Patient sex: M
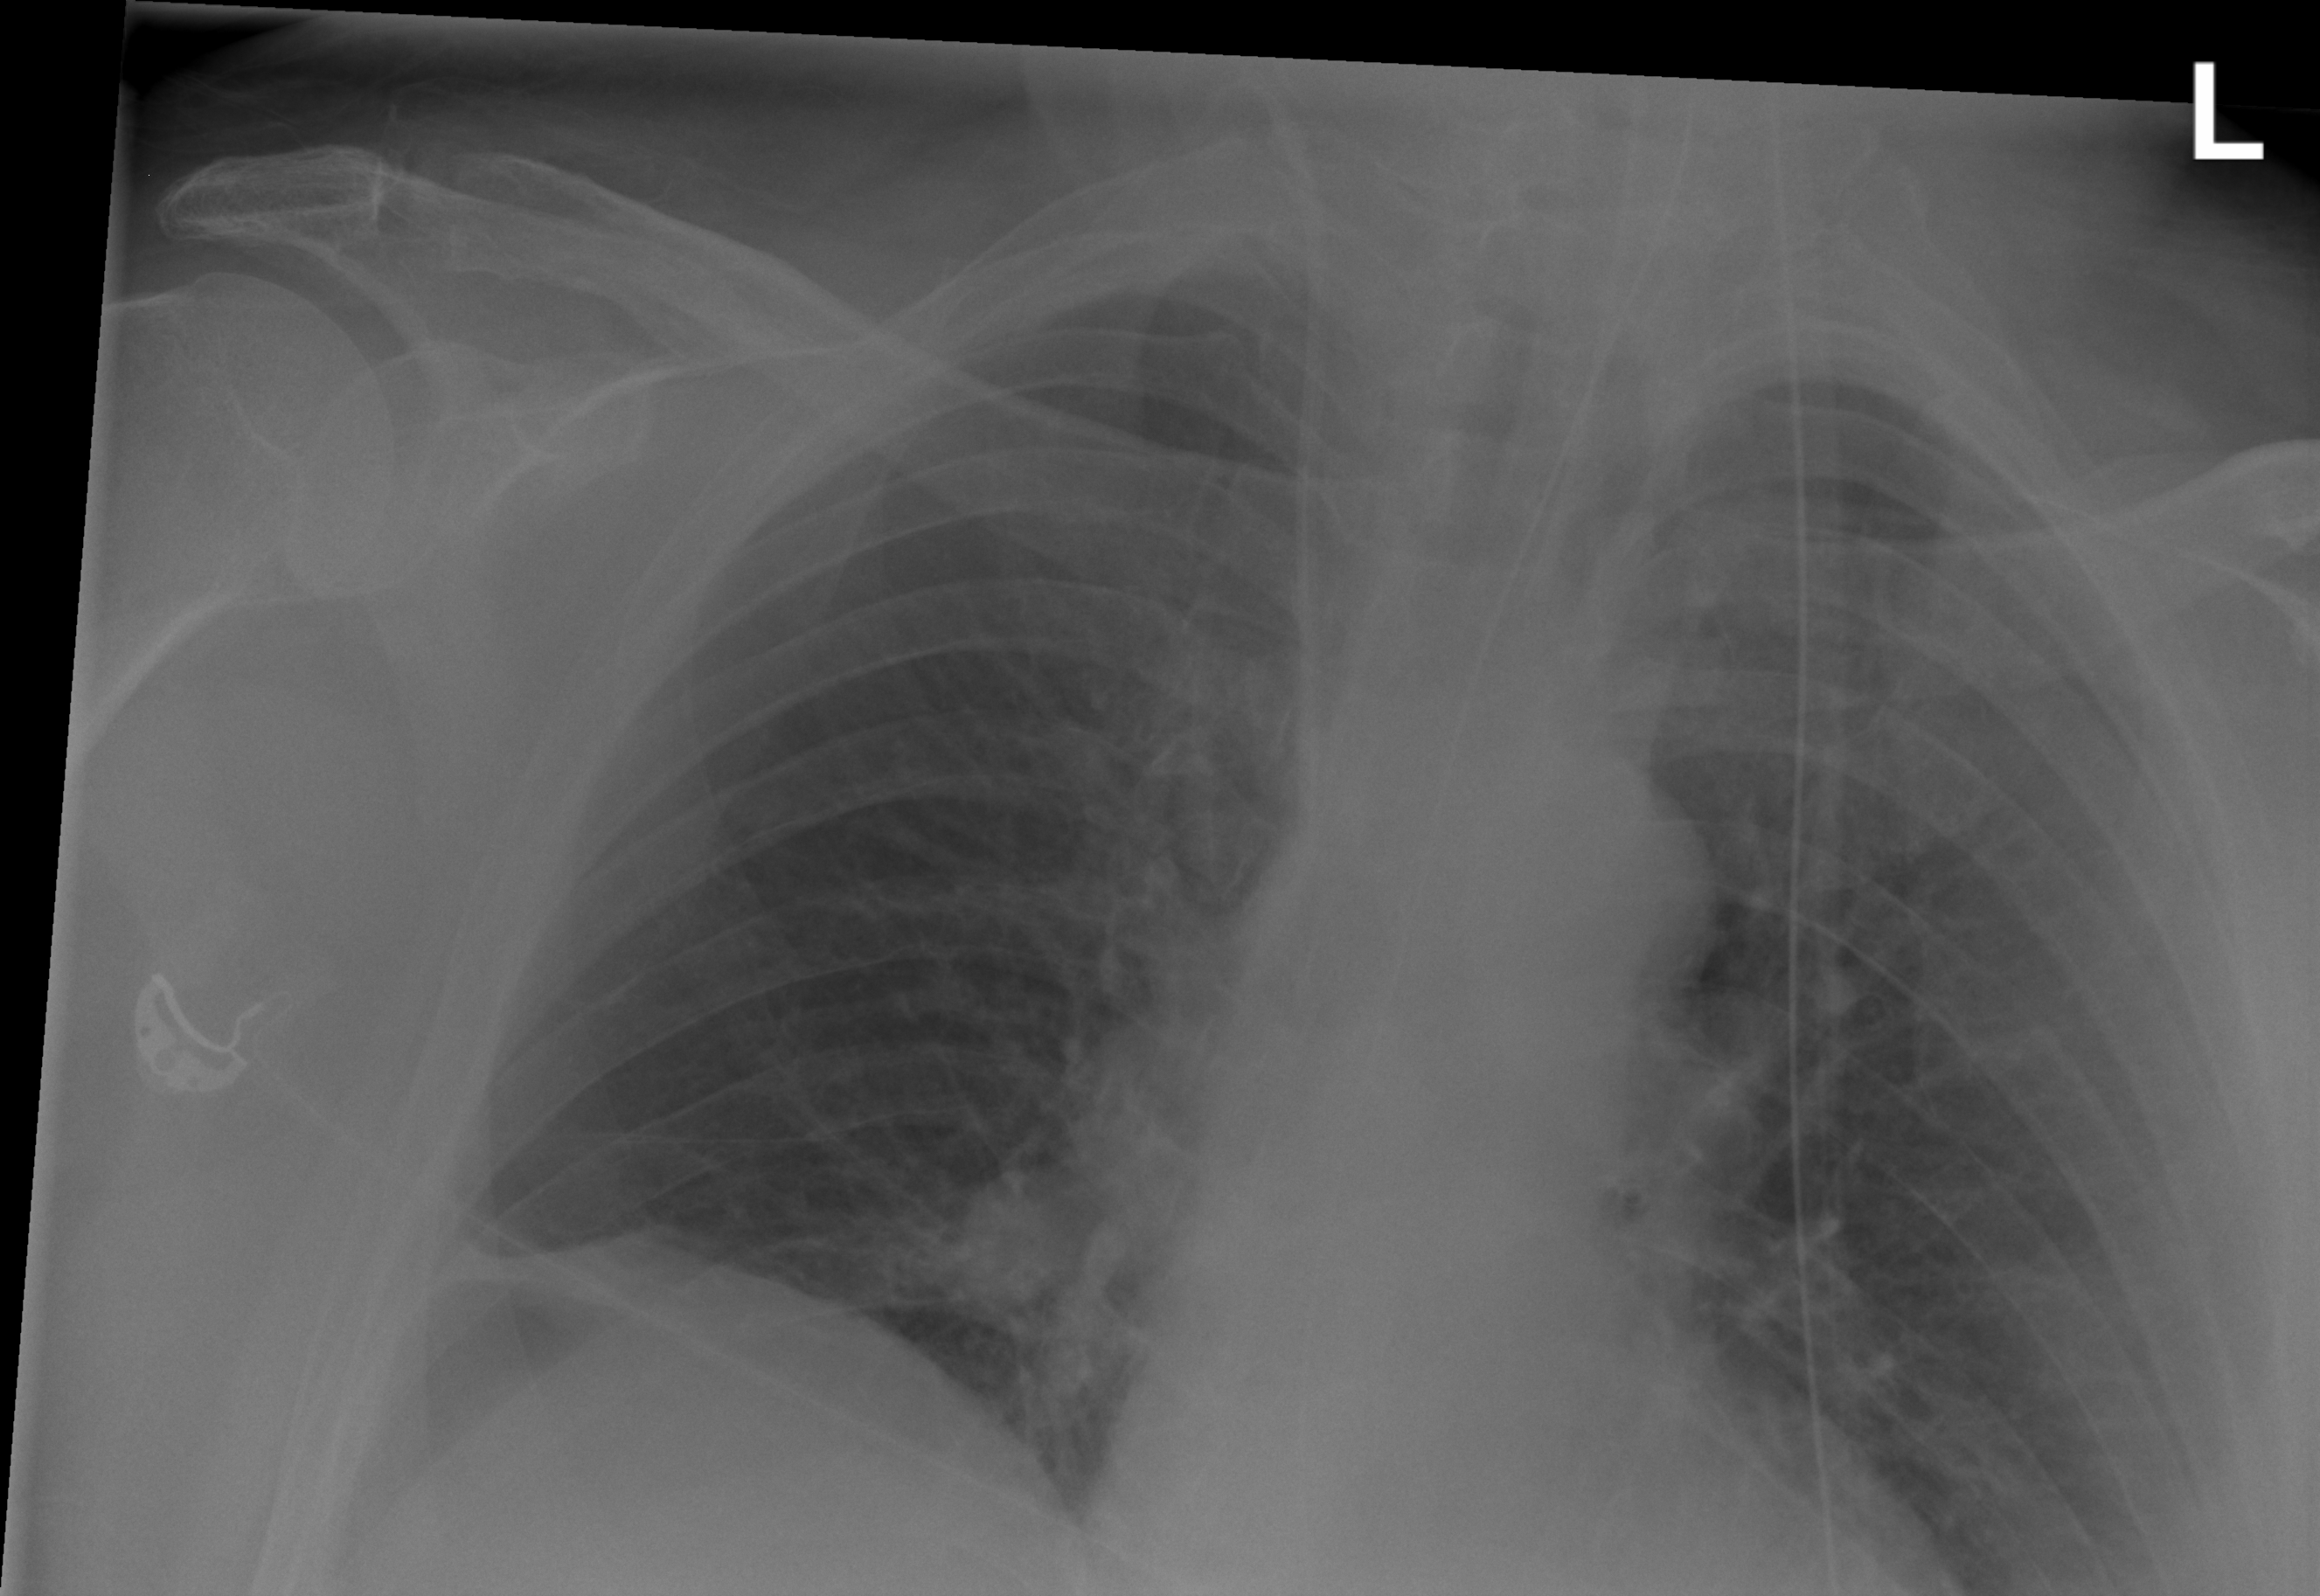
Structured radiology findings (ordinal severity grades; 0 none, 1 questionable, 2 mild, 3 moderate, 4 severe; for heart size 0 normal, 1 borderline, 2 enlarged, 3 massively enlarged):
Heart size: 0
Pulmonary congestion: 0
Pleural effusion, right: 1
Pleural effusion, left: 0
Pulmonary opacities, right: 0
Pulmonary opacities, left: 0
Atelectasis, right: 2
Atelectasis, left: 0